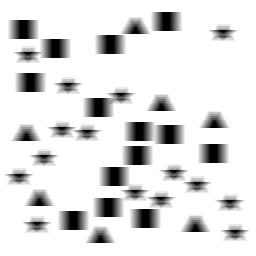
Squares: 14
Triangles: 7
Stars: 15
Total shapes: 36